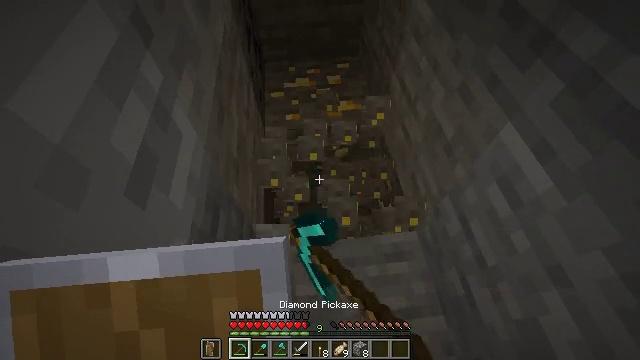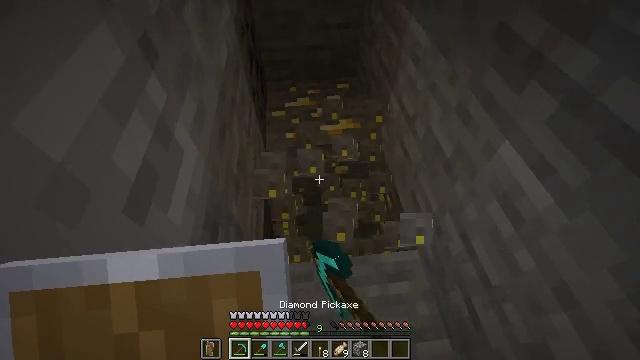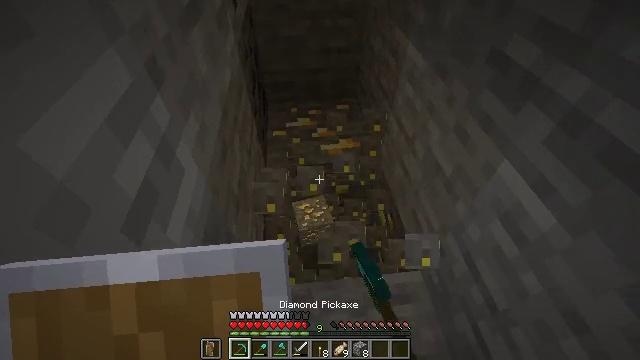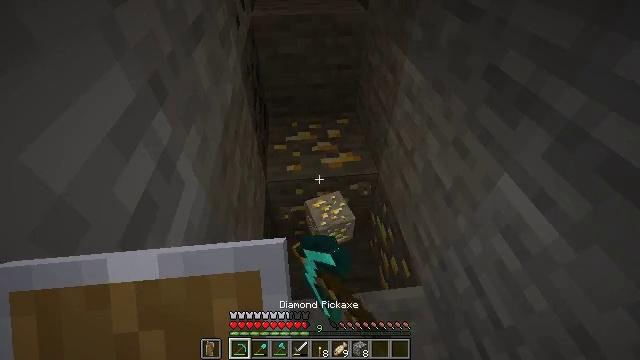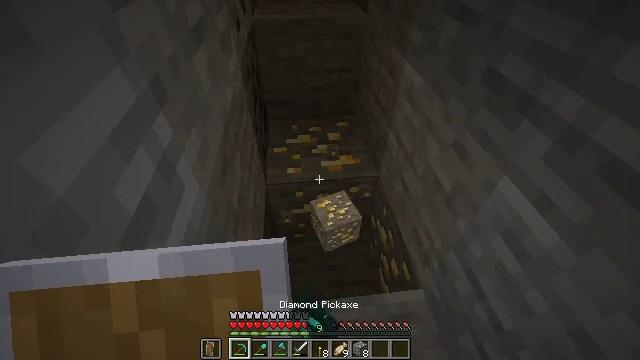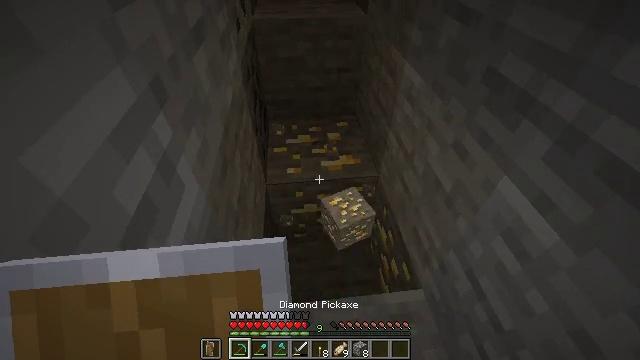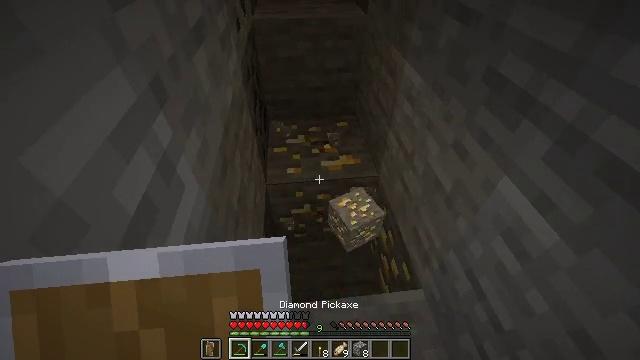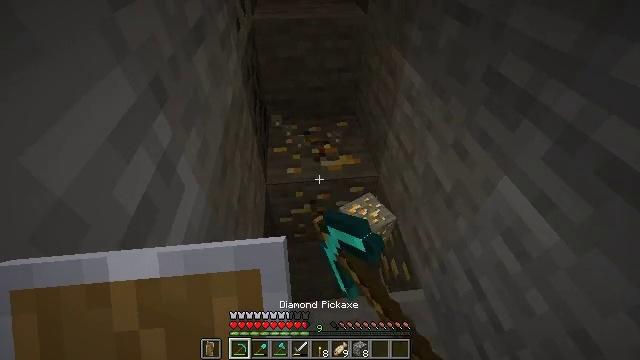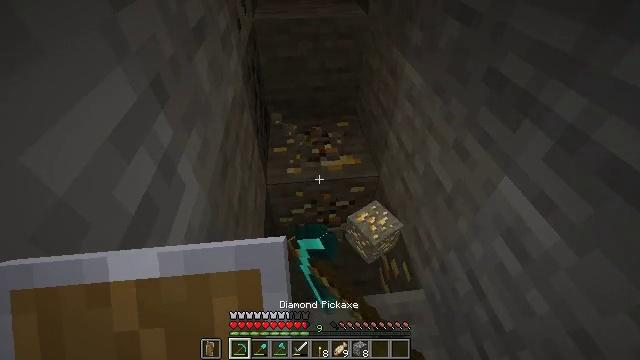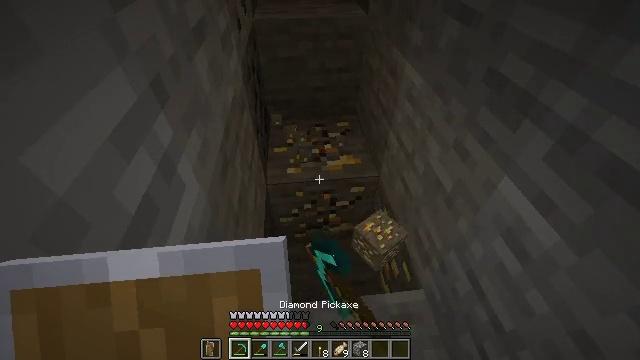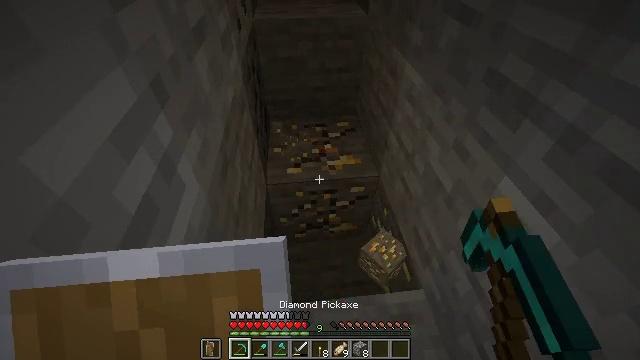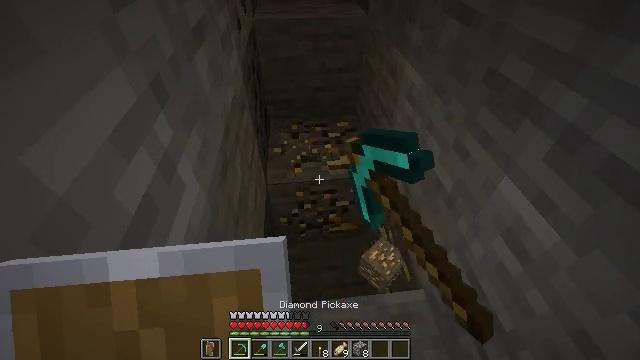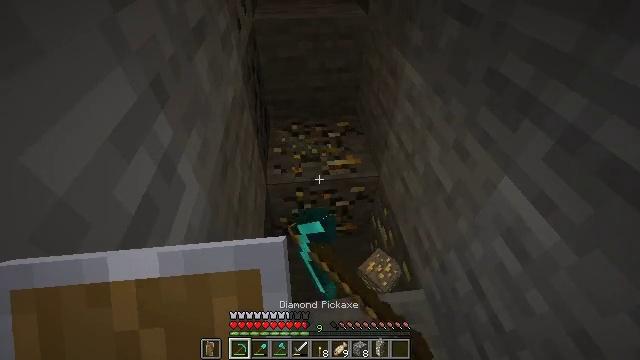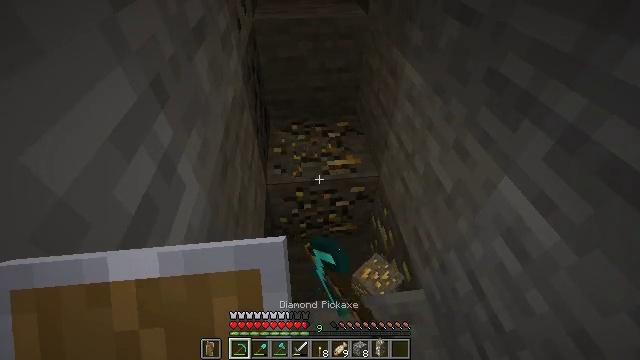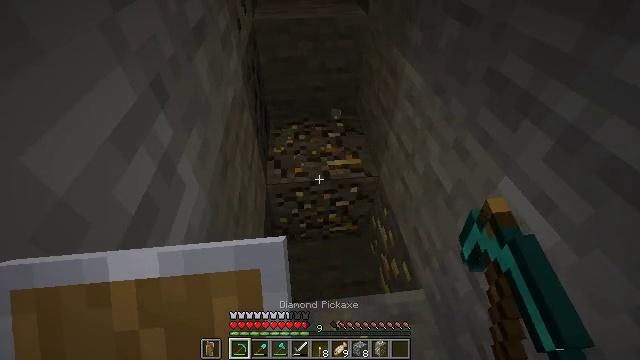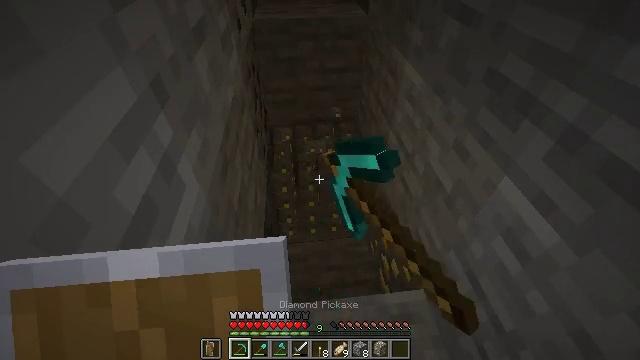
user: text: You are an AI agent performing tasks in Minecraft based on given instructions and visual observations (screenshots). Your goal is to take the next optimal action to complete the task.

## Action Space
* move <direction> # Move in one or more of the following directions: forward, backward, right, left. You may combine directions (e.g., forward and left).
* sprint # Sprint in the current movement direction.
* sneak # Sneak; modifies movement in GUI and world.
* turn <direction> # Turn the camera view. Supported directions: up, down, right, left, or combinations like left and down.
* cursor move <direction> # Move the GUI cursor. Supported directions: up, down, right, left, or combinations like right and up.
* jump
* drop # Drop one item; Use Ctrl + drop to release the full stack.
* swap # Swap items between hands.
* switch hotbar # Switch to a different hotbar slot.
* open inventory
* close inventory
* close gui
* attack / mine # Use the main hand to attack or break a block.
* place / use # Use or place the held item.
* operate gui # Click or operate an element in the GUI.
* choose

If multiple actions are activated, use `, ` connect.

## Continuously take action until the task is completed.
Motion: motion action
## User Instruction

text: Extract gold ore from the mine.
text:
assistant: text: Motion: turn up, attack / mine
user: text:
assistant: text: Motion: turn up, attack / mine
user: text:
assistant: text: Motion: turn up, attack / mine
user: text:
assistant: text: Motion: attack / mine
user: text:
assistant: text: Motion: attack / mine
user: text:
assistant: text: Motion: attack / mine
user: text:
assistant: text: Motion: attack / mine
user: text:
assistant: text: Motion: attack / mine
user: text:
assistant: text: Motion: attack / mine
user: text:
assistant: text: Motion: attack / mine
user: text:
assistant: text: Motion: attack / mine
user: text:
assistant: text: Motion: attack / mine
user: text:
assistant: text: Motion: attack / mine
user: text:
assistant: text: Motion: attack / mine
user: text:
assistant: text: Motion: attack / mine
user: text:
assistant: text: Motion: attack / mine
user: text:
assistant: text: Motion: turn right and down, attack / mine
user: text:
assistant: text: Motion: turn right and down, attack / mine
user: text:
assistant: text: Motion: turn right and down, attack / mine
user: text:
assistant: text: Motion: turn right and down, attack / mine
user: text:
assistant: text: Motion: turn right and down, attack / mine
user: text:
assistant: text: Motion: turn right and down, attack / mine
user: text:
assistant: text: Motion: attack / mine
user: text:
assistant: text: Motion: attack / mine
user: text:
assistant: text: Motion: attack / mine
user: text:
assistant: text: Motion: attack / mine
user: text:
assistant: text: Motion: attack / mine
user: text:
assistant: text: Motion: attack / mine
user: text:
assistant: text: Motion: attack / mine
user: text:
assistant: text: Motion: attack / mine